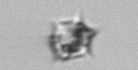
Label: Dictyocha